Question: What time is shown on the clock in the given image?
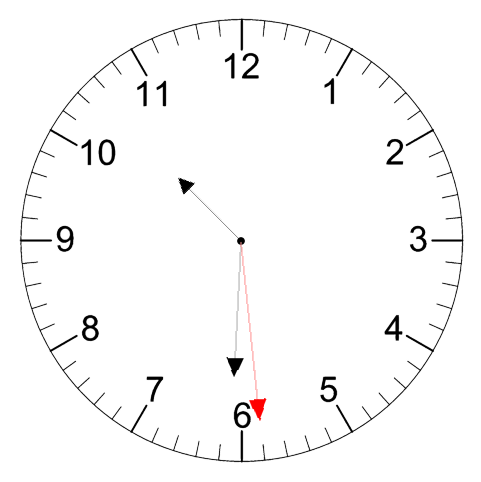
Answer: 10:30:29